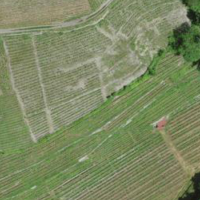
EUNIS habitat code: 40
Species observed at this site:
Sedum album